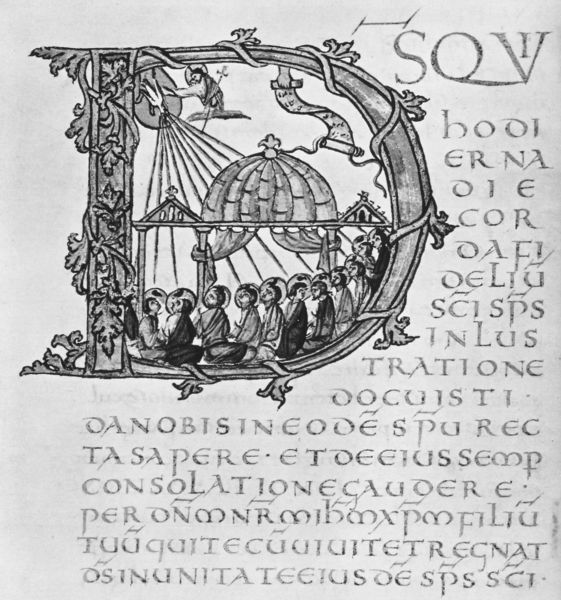
Titel: Drogo Sakramentar
Standort: Herstellungsort: Metz (EU - F)
Institution: Paris, Bibliothèque Nationale
Schlagwörter: hand, mann, menschen, dach, haus, bibel, neues testament, taube, pflanzen, boot, engel, ranken, schiff, schrift, detail, dekor, verzierung, flamme, buch, kreuz, flammen, strahlen, druck, seite, text, erkenntnis, initiale, buchseite, heiligenschein, jesus, mittelalter, baldachin, heiliger, schriftrolle, tempel, heilige, anbeten, jünger, handschrift, himmelfahrt, testament, verkündigung, geist, gebetbuch, latein, initial, auftrag, apostel, mission, pfingsten, heiliger geist, buchmalerei, majuskel, psalter, manuskript, niederkunft, hl. geist, sprachen, feuerzunge, missionierung, d, 1200, 900, 1000, 800, psalterium, 110, eunziale, manuskriptseite, manuskriipt